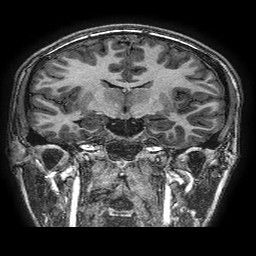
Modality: T1w
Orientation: sagittal
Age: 16
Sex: male
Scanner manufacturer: ge
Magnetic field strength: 3 T
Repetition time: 0.00766 s
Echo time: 0.003476 s